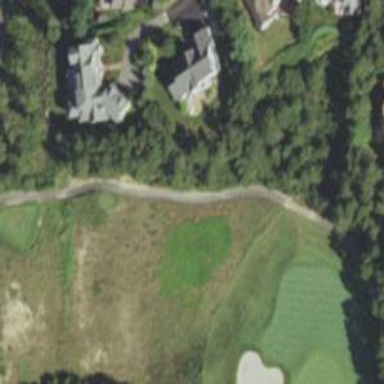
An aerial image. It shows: Service road designated as golf cart path.